Question: My formula checks for value in 7 cells merged together and outputs 'TRUE' if value meets the condition. Formula works fine when I apply it to every cell individually as shown on the image, but when I try to use the same formula in conditional formatting to highlight range of cells that meets criteria, nothing happens.
Here is my formula:
'''
=IF($B$9<>1,FALSE,AND(INDIRECT(ADDRESS(12,COLUMN(Z$11)-IF(WEEKDAY(Z$11)=1,6,(WEEKDAY(Z$11)-2))))>=$L14,INDIRECT(ADDRESS(12,COLUMN(Z$11)-IF(WEEKDAY(Z$11)=1,6,(WEEKDAY(Z$11)-2))))<=$R14))
'''

Basically what my formula does is checks if date in the merged cell is either grater or equal to the date of the other cell (Start Date) and smaller or equal to the End Date, which is also defined in another cell.
I cannot seem to get it to work.
Please help
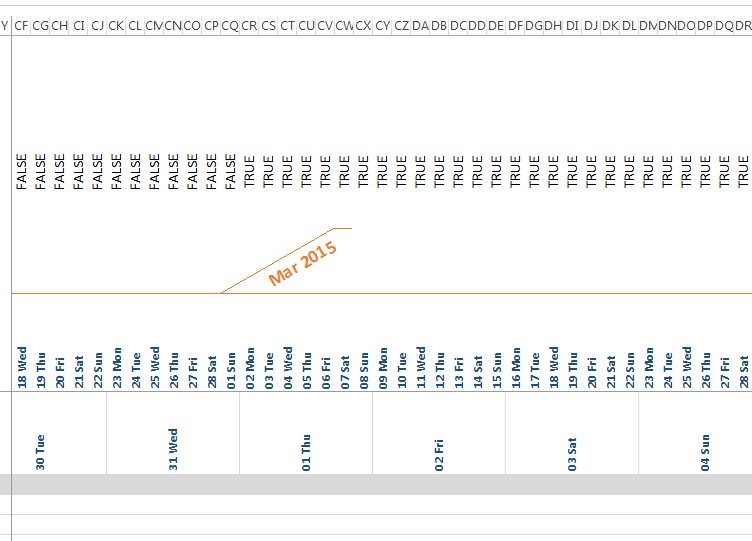
Answer: I don't know why you need that formula(maybe I misunderstood) but an example is as follows;
Edited:
Maybe you can use a dummy (not merged) row.
Row 5 is conditionally formatted based on row 7th values.
Please note that,
1) Formula in the 7th row is seen in the formula bar.
2) Conditionally format range(not shown in the pic) is 5th row.